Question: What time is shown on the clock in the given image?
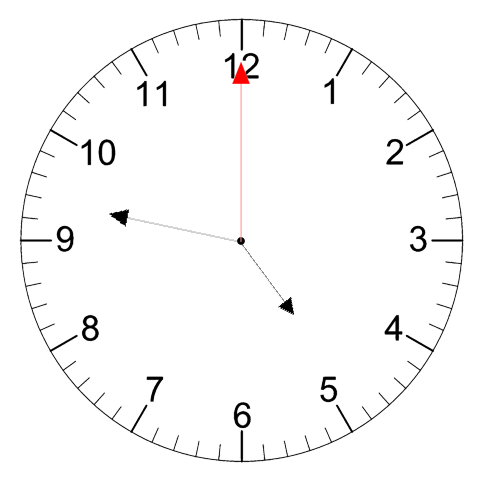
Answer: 04:47:00